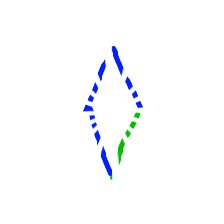
Shape: rhombus